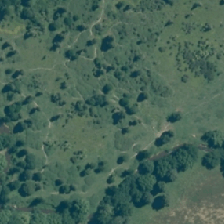
Land cover: high_producing_grassland